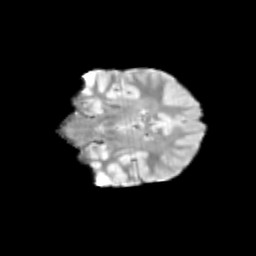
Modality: T2w
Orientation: coronal
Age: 10
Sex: female
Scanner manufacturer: siemens
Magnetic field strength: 3 T
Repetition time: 3.8 s
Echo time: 0.07 s